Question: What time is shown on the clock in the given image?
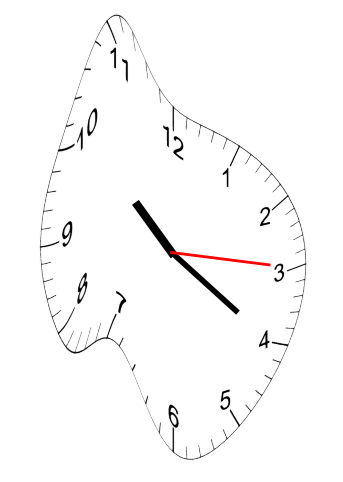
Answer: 10:20:15